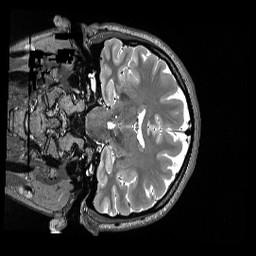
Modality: T2w
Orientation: coronal
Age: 25
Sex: female
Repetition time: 3.2 s
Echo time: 0.563 s